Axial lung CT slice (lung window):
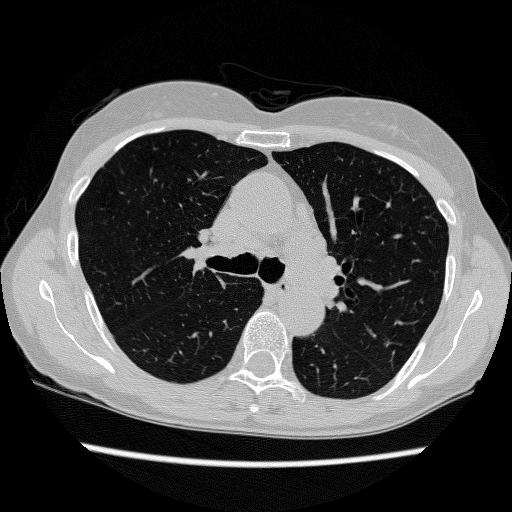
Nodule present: no